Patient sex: F
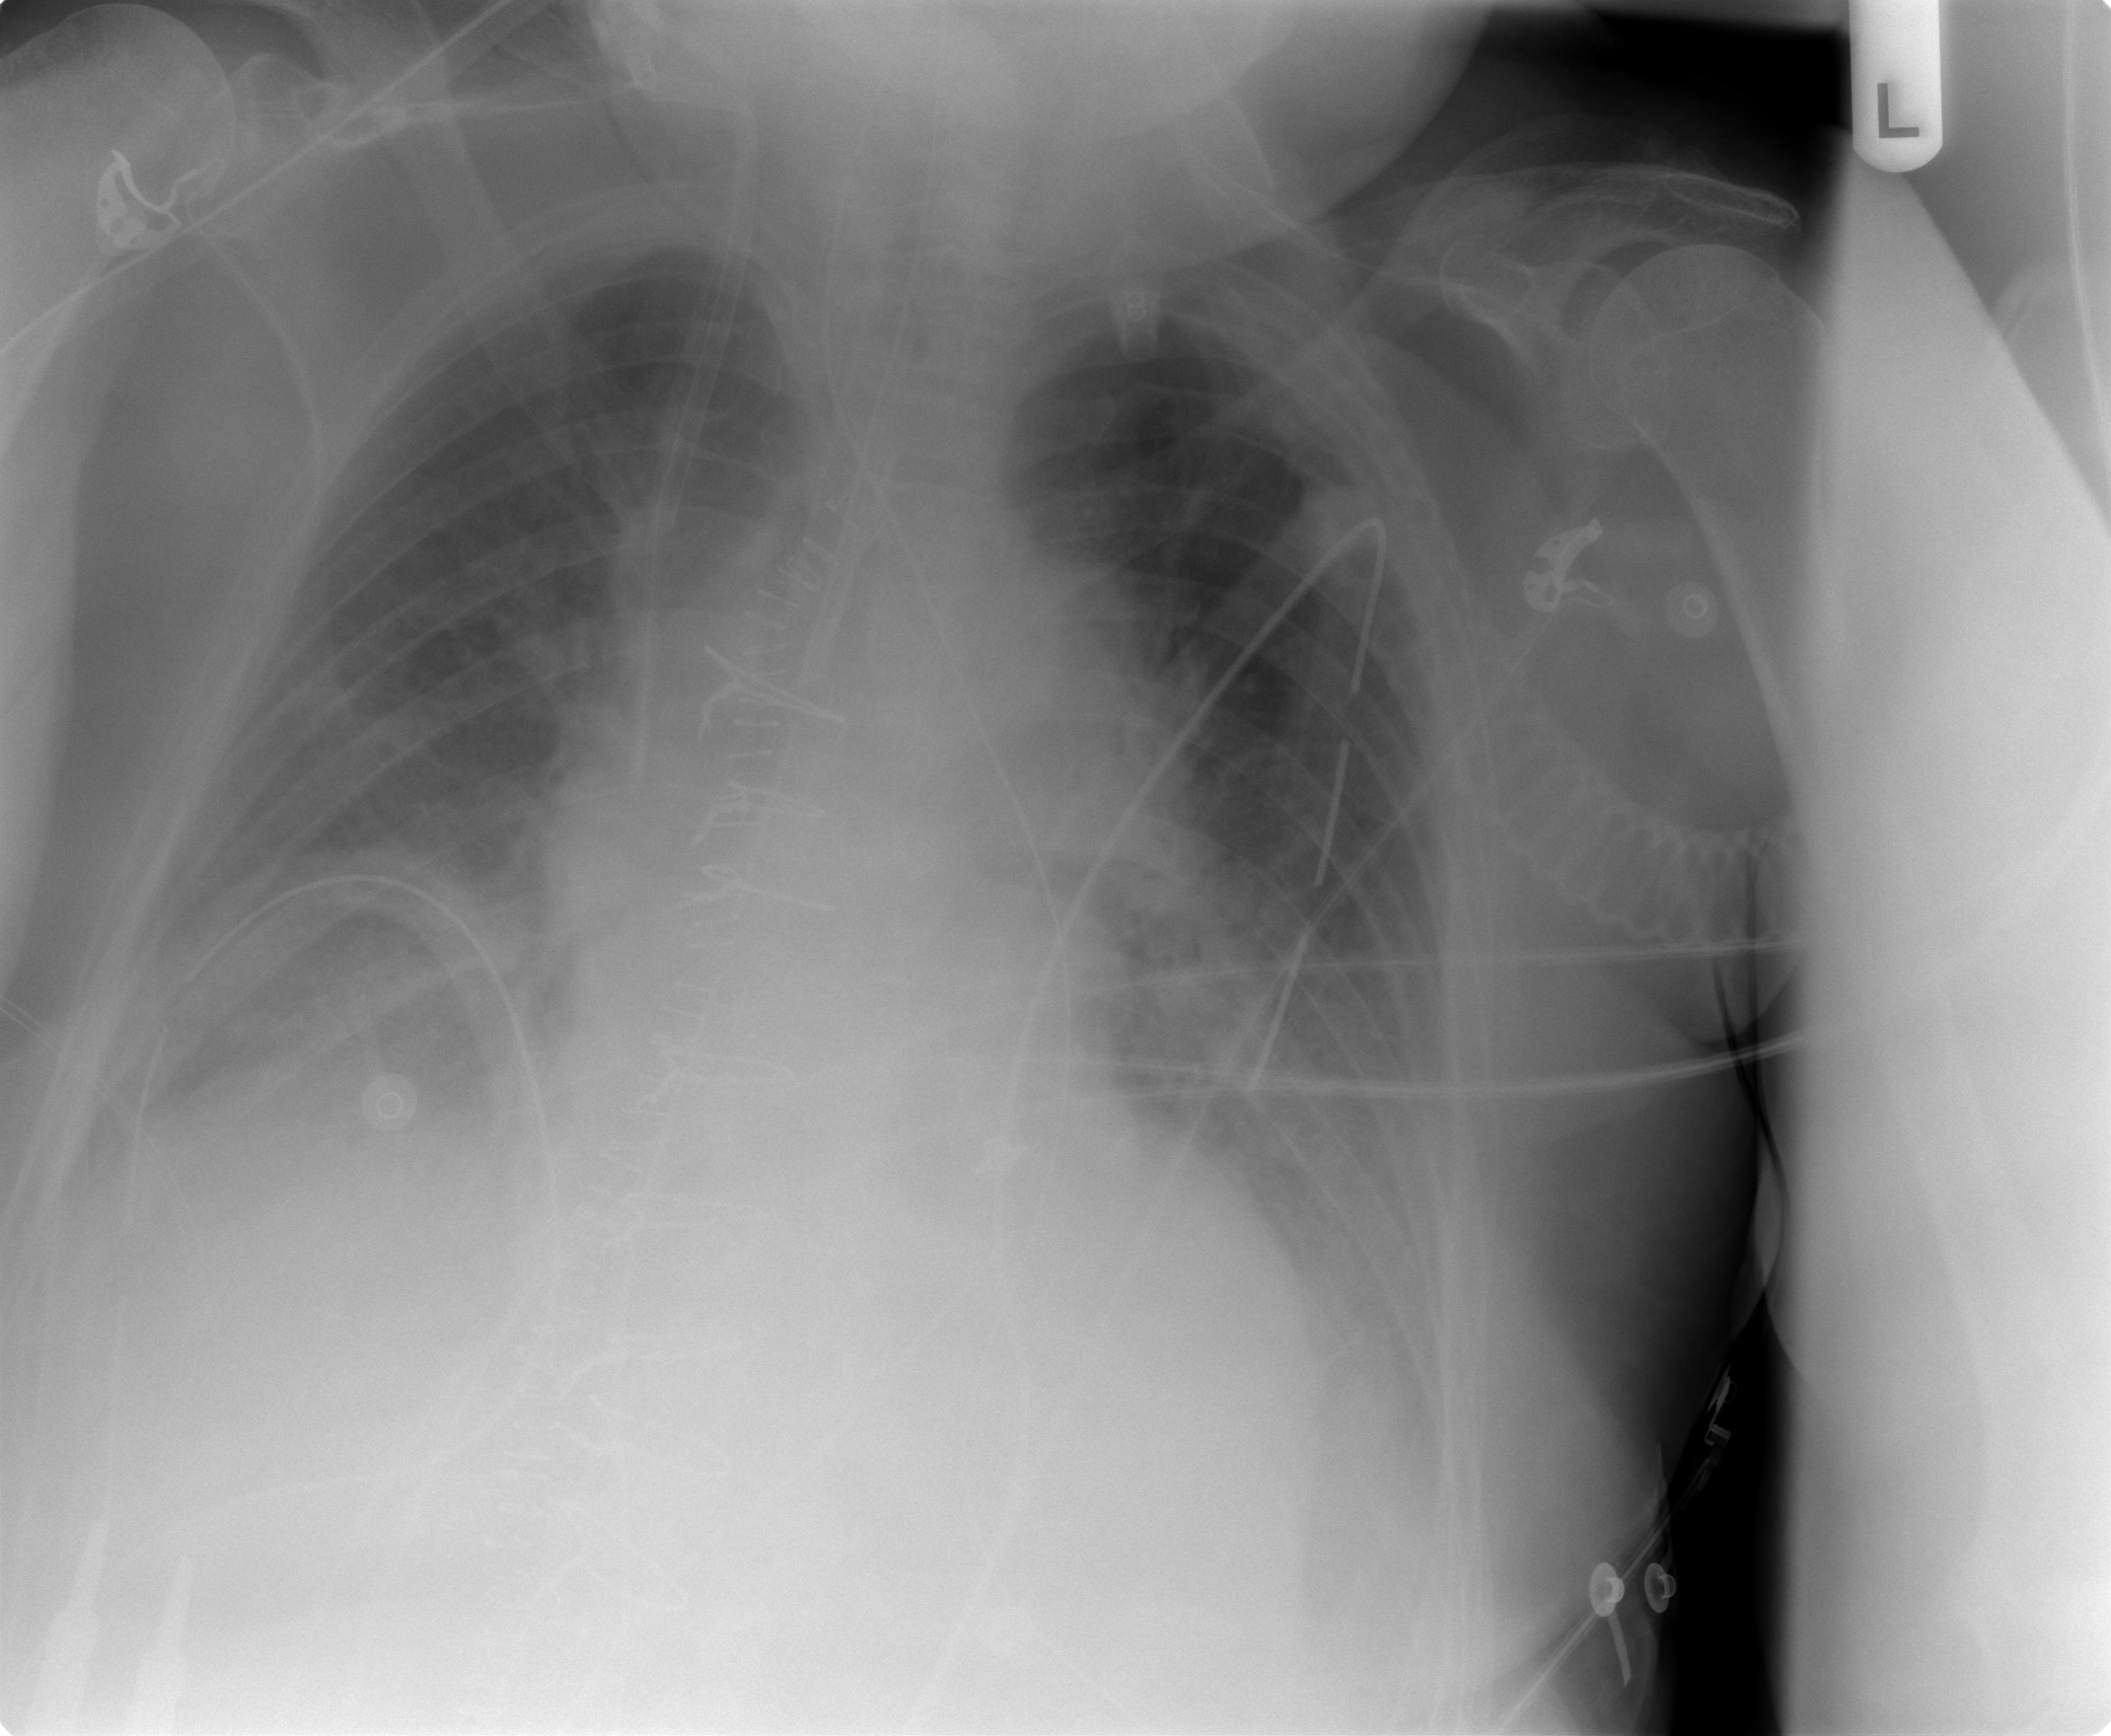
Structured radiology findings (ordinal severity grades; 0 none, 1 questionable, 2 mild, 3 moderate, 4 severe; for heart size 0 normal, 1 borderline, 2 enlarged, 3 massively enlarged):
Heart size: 0
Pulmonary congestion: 2
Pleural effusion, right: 2
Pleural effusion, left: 2
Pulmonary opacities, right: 2
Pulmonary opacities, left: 2
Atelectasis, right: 0
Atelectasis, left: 0